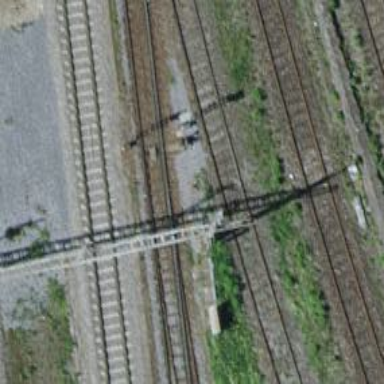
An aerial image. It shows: Railway switch.